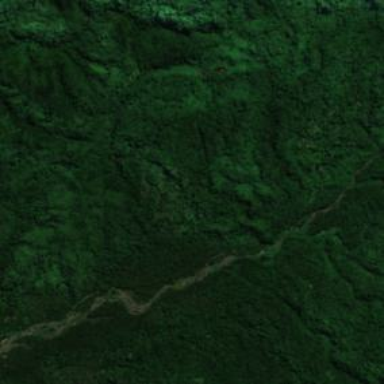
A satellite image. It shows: Natural riverbed.